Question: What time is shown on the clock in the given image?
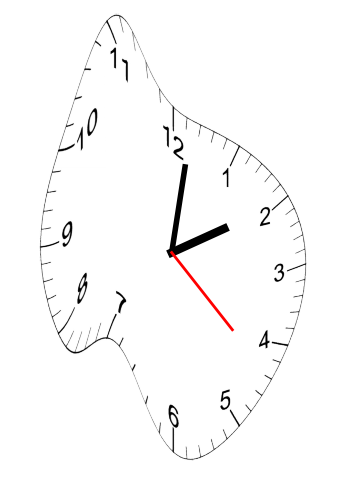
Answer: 02:01:22